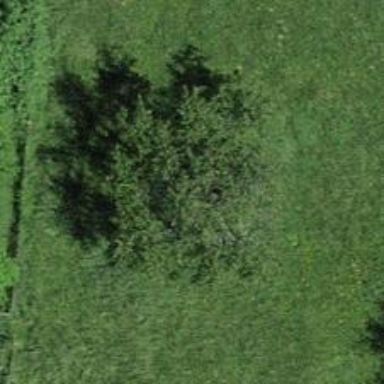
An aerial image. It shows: Agricultural area with deciduous broadleaved trees.